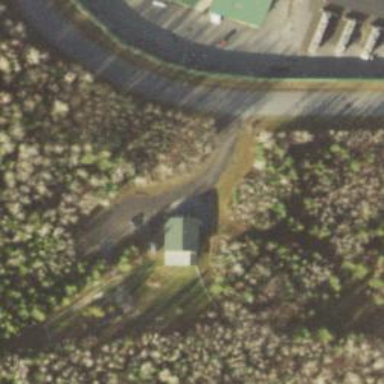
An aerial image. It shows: Animal shelter.